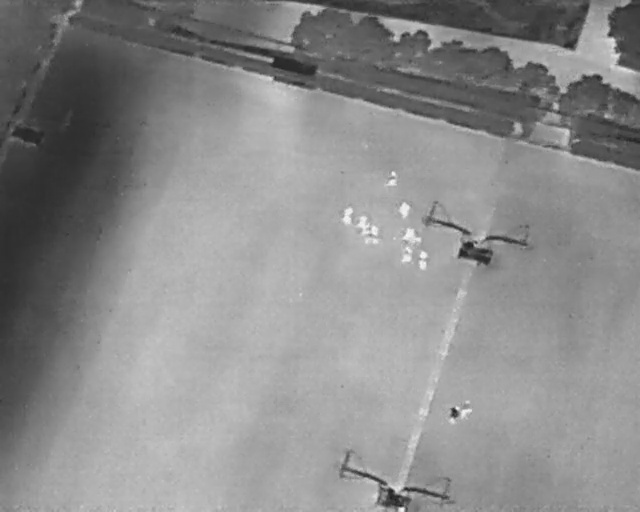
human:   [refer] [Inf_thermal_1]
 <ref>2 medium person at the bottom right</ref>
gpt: <box>[[71, 78, 74, 81, 2], [69, 79, 72, 82, 2]]</box>

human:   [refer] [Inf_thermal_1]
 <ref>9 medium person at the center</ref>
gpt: <box>[[59, 33, 62, 36, 2], [61, 39, 64, 42, 2], [52, 40, 55, 43, 2], [55, 41, 57, 44, 2], [55, 45, 58, 47, 2], [56, 44, 60, 47, 2], [63, 44, 65, 48, 2], [62, 48, 64, 50, 2], [64, 49, 67, 52, 2]]</box>